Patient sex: M
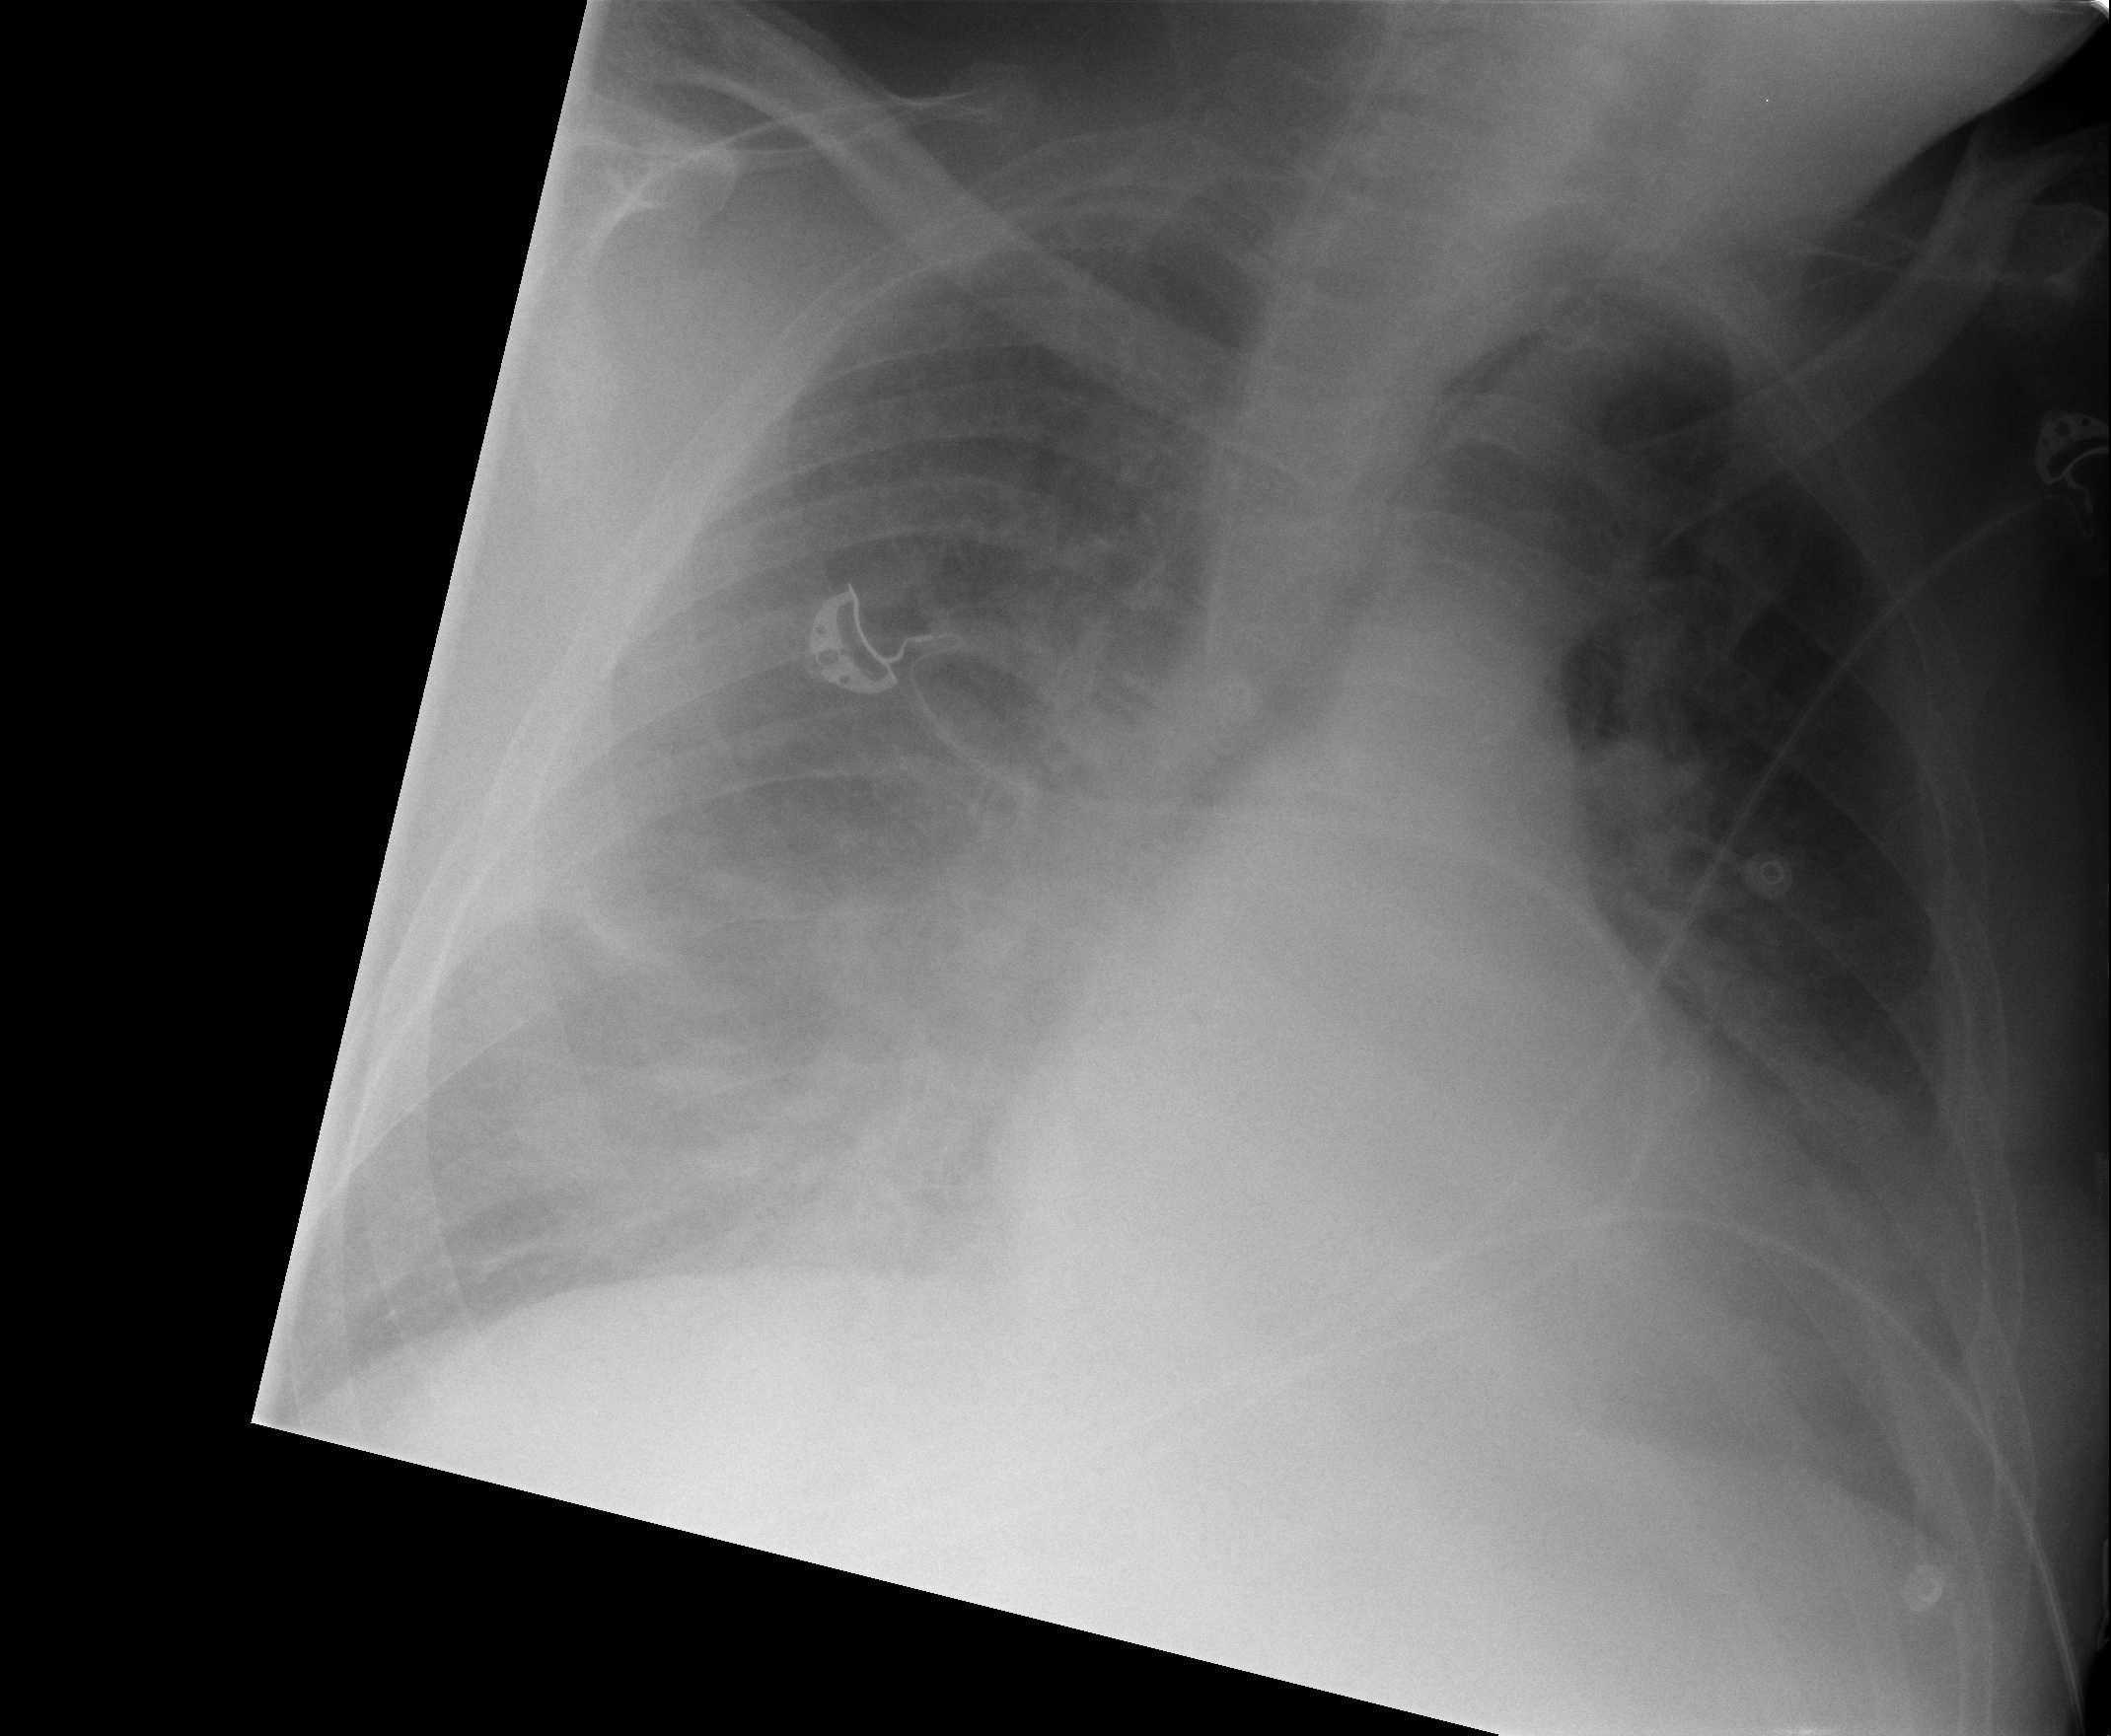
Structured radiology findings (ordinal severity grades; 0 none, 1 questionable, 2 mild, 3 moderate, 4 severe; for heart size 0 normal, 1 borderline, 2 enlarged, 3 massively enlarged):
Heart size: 0
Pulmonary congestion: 0
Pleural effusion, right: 0
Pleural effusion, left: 0
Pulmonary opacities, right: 1
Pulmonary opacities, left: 0
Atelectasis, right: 2
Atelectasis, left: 1